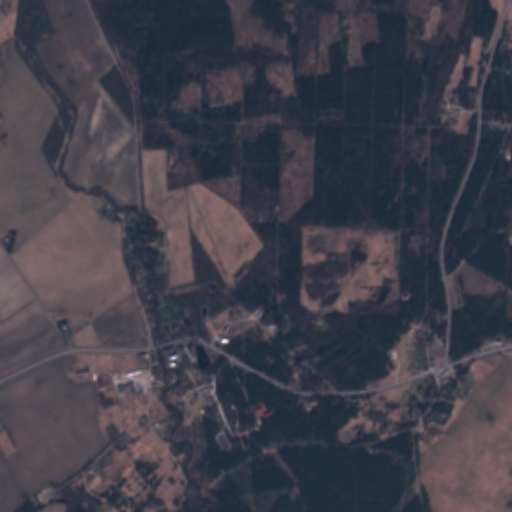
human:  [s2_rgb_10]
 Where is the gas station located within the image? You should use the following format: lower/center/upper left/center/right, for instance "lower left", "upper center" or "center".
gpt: The gas station is located in the lower right of the image.
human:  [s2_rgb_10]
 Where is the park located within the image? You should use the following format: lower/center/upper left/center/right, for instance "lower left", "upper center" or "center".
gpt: The park is located in the lower center of the image.
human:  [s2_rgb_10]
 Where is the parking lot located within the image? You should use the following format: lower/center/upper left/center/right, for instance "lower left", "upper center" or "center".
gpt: The parking lot is located in the lower center of the image.
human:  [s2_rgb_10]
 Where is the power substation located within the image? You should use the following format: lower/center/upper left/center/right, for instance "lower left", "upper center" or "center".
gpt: The power substation is located in the center left of the image.
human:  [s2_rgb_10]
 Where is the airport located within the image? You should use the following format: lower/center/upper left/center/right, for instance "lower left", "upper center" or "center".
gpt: There is no airport in the image.